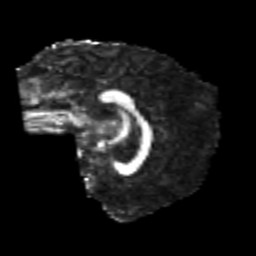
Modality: FA
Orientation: sagittal
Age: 24
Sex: female
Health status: healthy
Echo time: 0.074 s